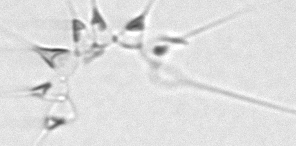
Label: Asterionellopsis_glacialis